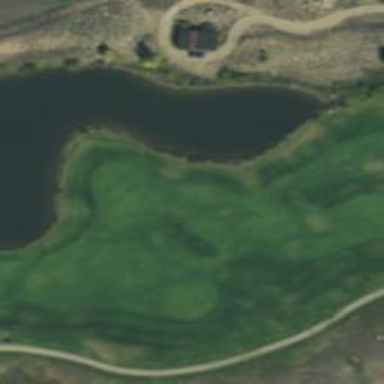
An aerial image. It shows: Golf green.